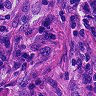
Metastatic tissue present: yes